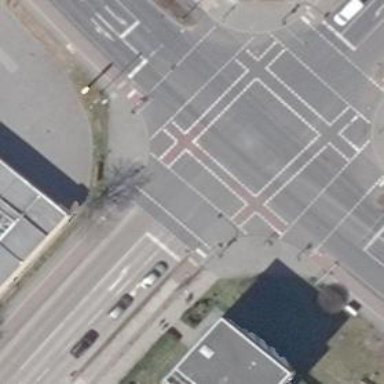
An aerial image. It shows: Road with traffic signals.